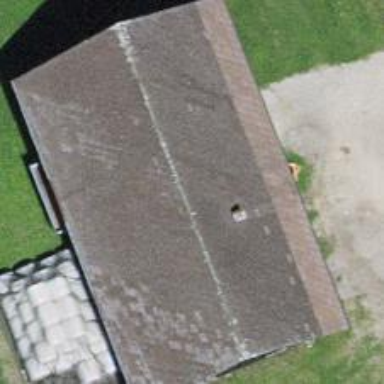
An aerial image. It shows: Shed building.